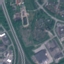
Land use / land cover: Highway